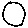
Label: circle